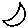
Label: moon